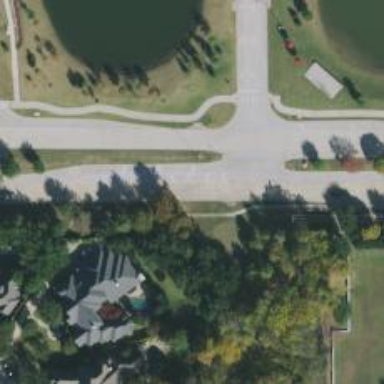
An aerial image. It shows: Secondary road with separate sidewalk.